Question: I want to use the same sort of UI style of Xcode has right above the editor pane, as show below:
##
I've browsed through all the Views in Interface Builder and can't figure out what type of view this is. At this point I'm merely referring to the bar itself; not to the controls nested inside the bar, though I will be adding dropdowns in the same way as this.
What type of view should I be looking for?
TextMate uses one along the bottom of the editor too, which provides similar controls:

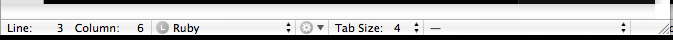
Answer: see:
'$(DEVELOPER_ROOT)/Applications/Utilities/Accessibility Tools/Accessibility Inspector.app'
just open Accessibility Inspector.app and move the cursor over the views you're interested in for details (you may need to enable accessibility options in system preferences.app).
it's also helpful to press cmd+F7 to lock onto a view and then to inspect its children.
so... 3 primary options:
1) if you want drag & drop convenience, you can simulate it with a Gradient Button
2) or you can use the button with a custom image in the button to achieve something closer
3) or just create a new view subclass and render it using a CGGradient or NSGradient